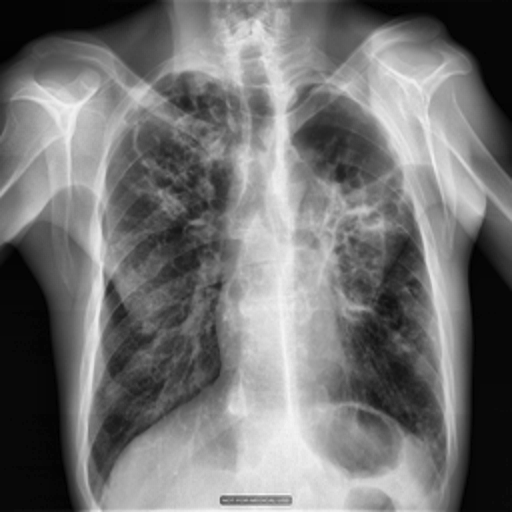
Finding: TUBERCULOSIS